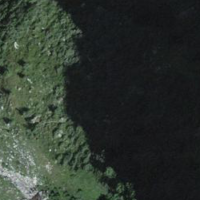
EUNIS habitat code: 31
Species observed at this site:
Rhodiola rosea